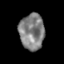
Tissue: skin
Cell type: Fibroblasts
Senescence score: 0.2382
Nuclear area (px): 881
Mean DAPI intensity: 128.902